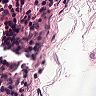
Metastatic tissue present: no